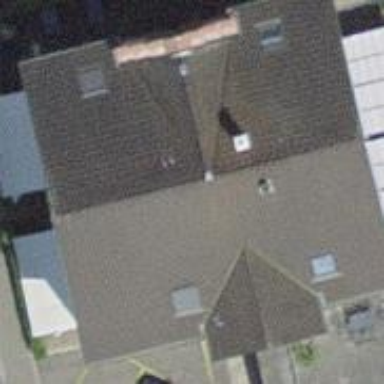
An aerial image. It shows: Building with apartments featuring tiled roof.